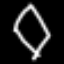
Label: diamond